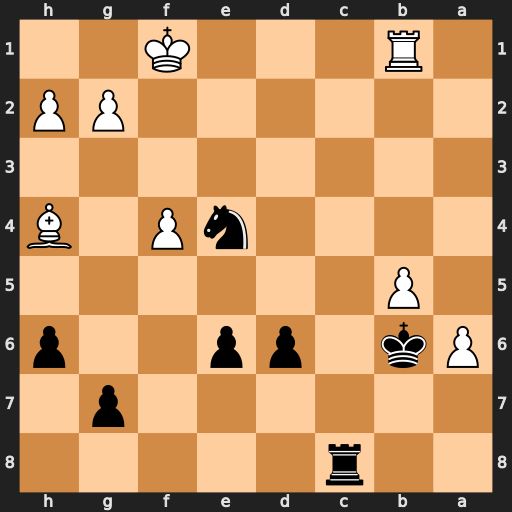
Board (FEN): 2r5/6p1/Pk1pp2p/1P6/4nP1B/8/6PP/1R3K2
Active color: b
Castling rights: -
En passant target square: -
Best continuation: Nd2+ Ke2 Nxb1